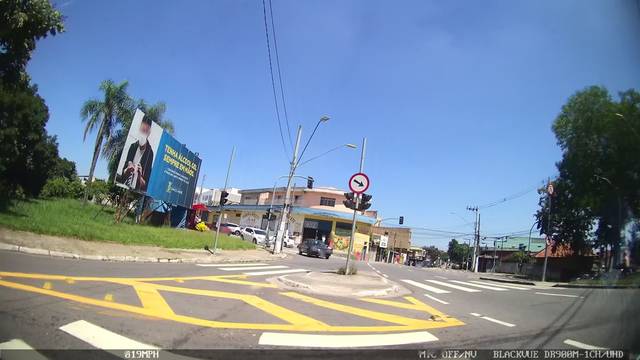
Region: Brazil
Coordinates: -23.642, -46.509